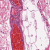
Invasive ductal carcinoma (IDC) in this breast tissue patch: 0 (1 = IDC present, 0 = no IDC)